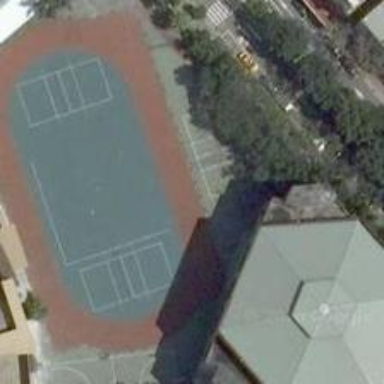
This is a distinctive playground while there is a hexagonal building nearby .